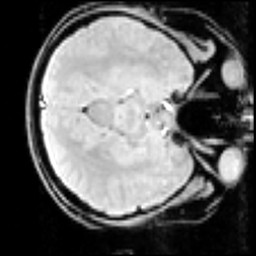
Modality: inplaneT1
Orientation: axial
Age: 20
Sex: male